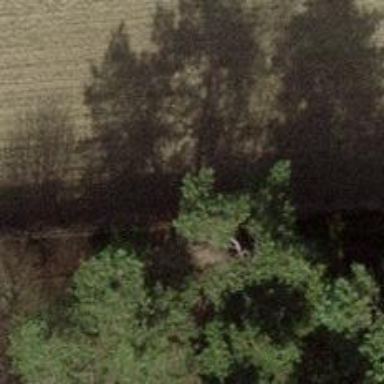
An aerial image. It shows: Evergreen needle-leaved tree.